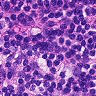
Metastatic tissue present: no